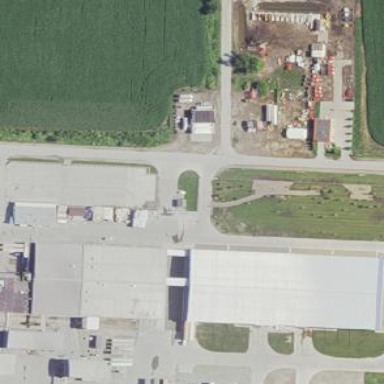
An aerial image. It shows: Industrial area.